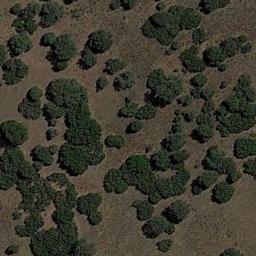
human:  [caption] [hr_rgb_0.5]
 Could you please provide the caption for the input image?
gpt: There are piles of grass in this jungle .

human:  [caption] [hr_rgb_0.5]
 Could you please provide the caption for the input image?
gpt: Some connected green chaparrals of different sizes grow on the wasteland .

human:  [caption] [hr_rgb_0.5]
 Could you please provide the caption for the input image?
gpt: Chaparral is evenly distributed on the sand .

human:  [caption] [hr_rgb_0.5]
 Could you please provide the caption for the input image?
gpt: The chaparral is consist of many green bushes on the desert .

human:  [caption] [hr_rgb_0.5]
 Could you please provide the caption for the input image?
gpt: The plants in the chaparral are not evenly distributed .